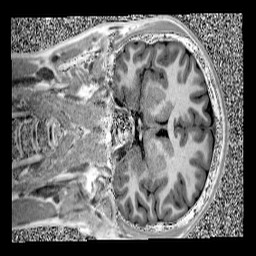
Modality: UNIT1
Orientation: coronal
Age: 13
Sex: male
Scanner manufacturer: siemens
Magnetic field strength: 3 T
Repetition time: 4 s
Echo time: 0.00299 s